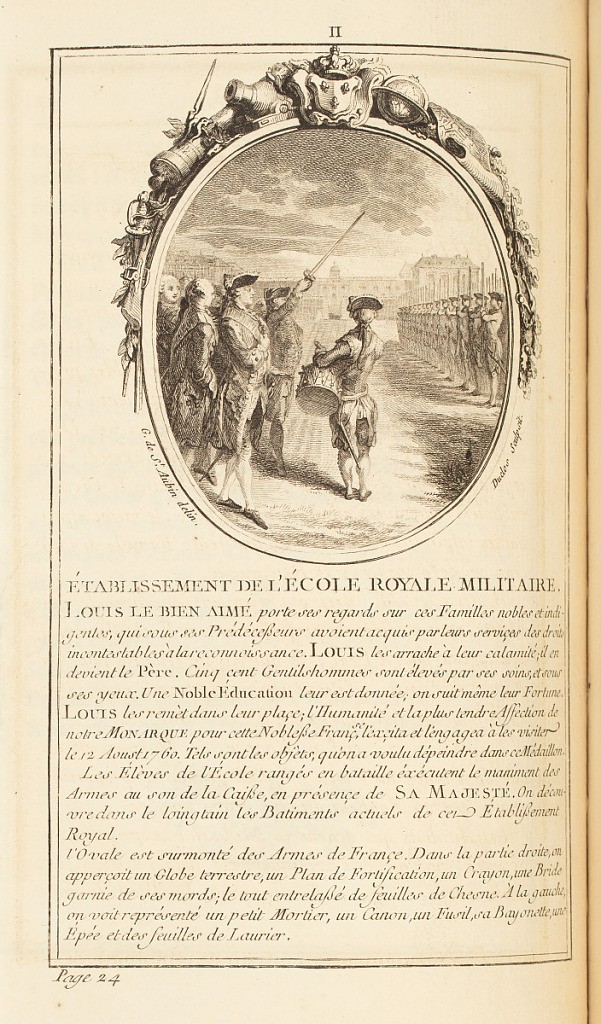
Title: ÉTABLISSEMENT DE L’ÉCOLE ROYALE MILITAIRE
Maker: Saint-Aubin Gabriel de, French, 1724 – 1780
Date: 1766
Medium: Etching and engraving on paper
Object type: Print
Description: An oval medallion celebrating the founding of the Royal Military School, accompanied by a detailed description lettered below. The medallion illustrates rows of soldiers, a drummer, and other men standing outside with buildings in the background. The medallion is framed by the French royal coat of arms, and military attributes, including a globe, a map, and arms (weapons). The plate is numbered and signed.